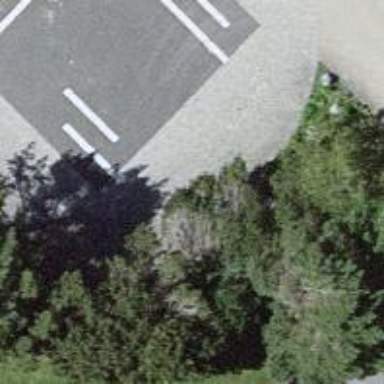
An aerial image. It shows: Charging station.